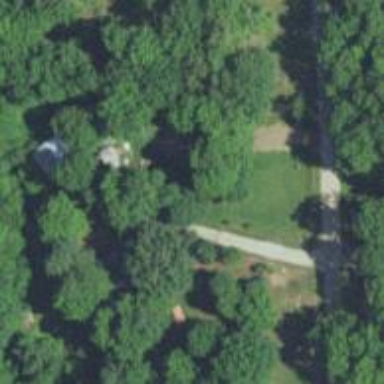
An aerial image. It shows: Driveway.